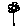
Label: flower